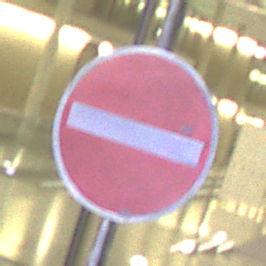
Verkehrszeichen: VerbotDerEinfahrt
Umgebung: Outdoor, Urban
Tageszeit: Night
Wetter: PartlyCloudy
Licht: Artificial
Jahreszeit: NotSpecified
Kontrast: HighContrast